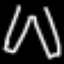
Label: pants